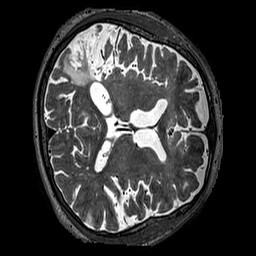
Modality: T2w
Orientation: axial
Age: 68
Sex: male
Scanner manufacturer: siemens
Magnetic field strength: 3 T
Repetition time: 3.2 s
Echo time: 0.567 s